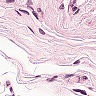
Metastatic tissue present: no